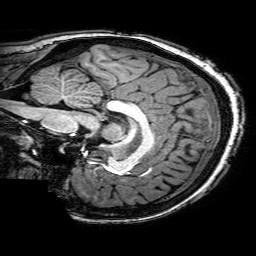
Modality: T1w
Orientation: sagittal